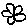
Label: flower